Question: I am plotting a 4 dimensional data set. Beyond the x-axis and y-axis, I want to represent the 3rd and the 4th dimension by rectangles of different width and height. Can I do this with 'ggplot'? Thanks.

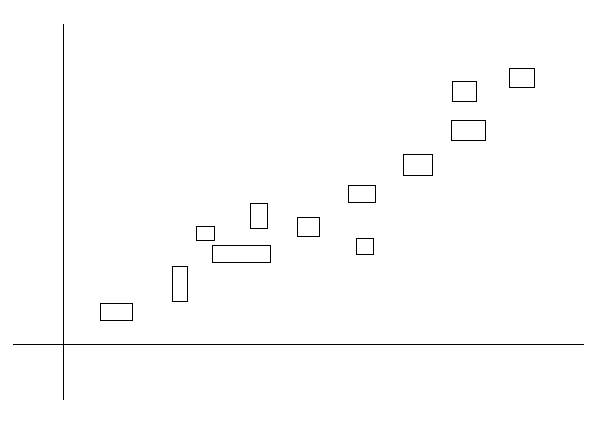
Answer: Here is one approach:
'''
dd <- data.frame(x = (x <- 1:10),
y = x + rnorm(10), width = runif(10,1,2), height = runif(10,1,2))
ggplot(data = dd) +
geom_rect(aes(xmax = x + width/2, xmin = x - width/2,
ymax = y + height/2, ymin = y - height/2),
alpha =0.2, color = rgb(0,114,178, maxColorValue=256),
fill = rgb(0,114,178, maxColorValue=256)) +
coord_fixed() +
theme_bw()
'''